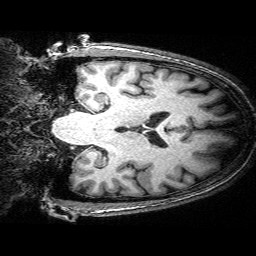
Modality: T1w
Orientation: coronal
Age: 65
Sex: male
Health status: ill
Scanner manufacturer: siemens
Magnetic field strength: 3 T
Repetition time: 0.0025 s
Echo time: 0.00336 s